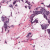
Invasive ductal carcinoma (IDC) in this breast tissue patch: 1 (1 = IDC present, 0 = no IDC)